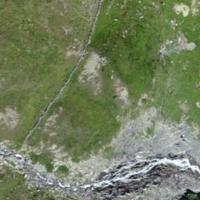
EUNIS habitat code: 26
Species observed at this site:
Saxifraga aizoides